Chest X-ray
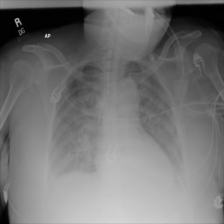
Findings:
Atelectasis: negative
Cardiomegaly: negative
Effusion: negative
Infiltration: negative
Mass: negative
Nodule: negative
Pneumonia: negative
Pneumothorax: negative
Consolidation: negative
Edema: negative
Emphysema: negative
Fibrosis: negative
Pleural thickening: negative
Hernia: negative